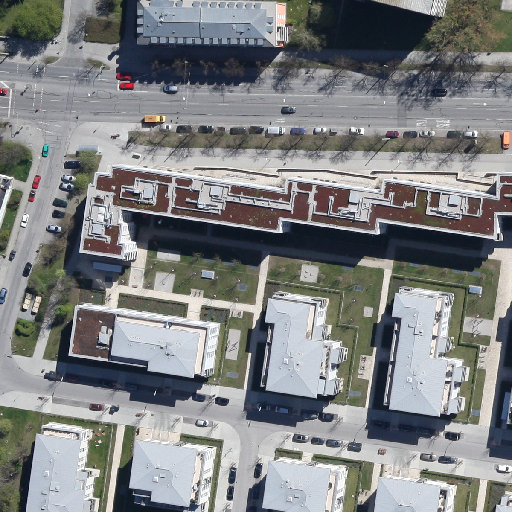
Referring expression: sidewalk along with tree